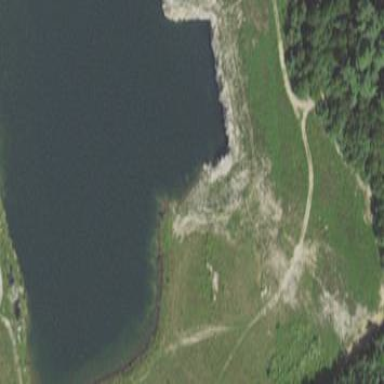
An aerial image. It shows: Peaceful pond surrounded by nature.